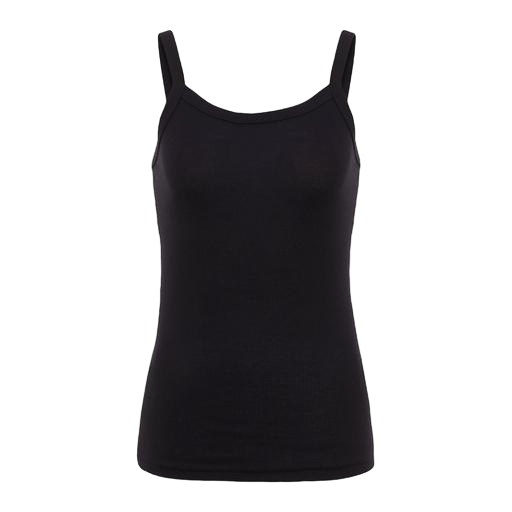
black slim tank, black rib vest, black ribbed tank top, white background